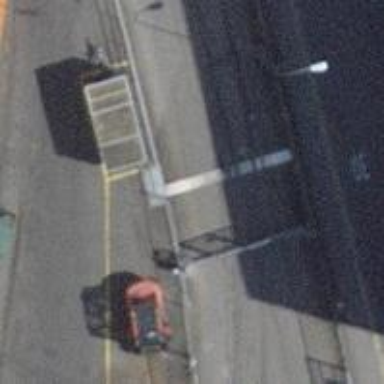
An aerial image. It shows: Lift gate barrier.